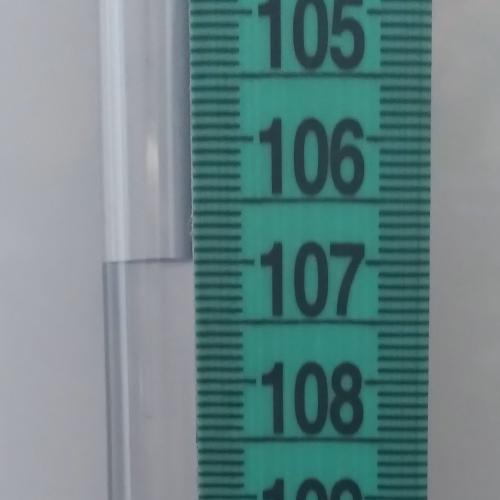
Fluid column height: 107.0 cm